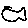
Label: fish